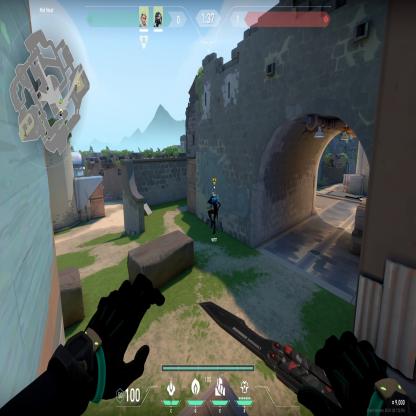
Label: teammate